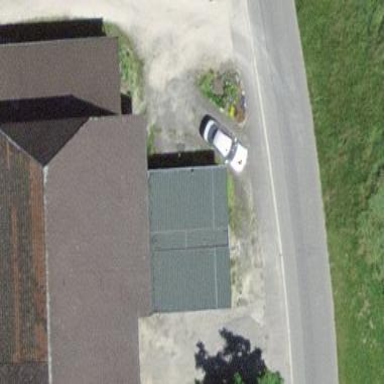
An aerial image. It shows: Rural barn.